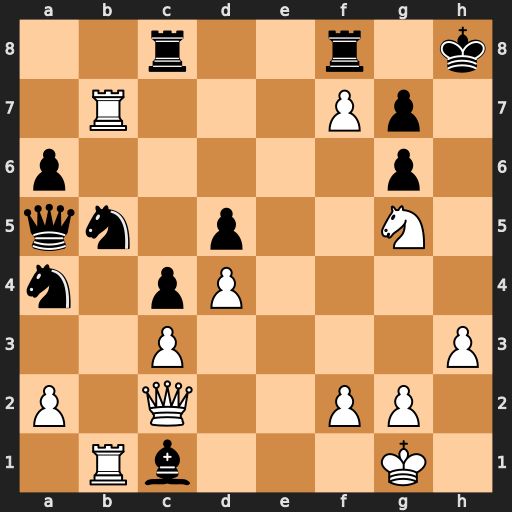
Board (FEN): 2r2r1k/1R3Pp1/p5p1/qn1p2N1/n1pP4/2P4P/P1Q2PP1/1Rb3K1
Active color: w
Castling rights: -
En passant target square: -
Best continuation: Qxg6 Bxg5 Qxg5 Qb6 Rxb6